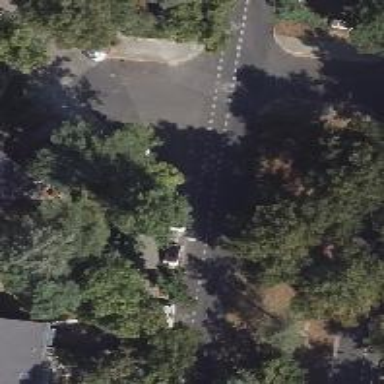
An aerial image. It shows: Unmarked road crossing.